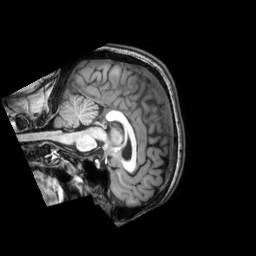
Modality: T1w
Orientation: sagittal
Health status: healthy
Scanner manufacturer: philips
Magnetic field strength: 3 T
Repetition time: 0.00769 s
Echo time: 0.0035 s